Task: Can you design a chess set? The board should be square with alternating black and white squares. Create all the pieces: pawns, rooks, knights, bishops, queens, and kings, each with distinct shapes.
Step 270:
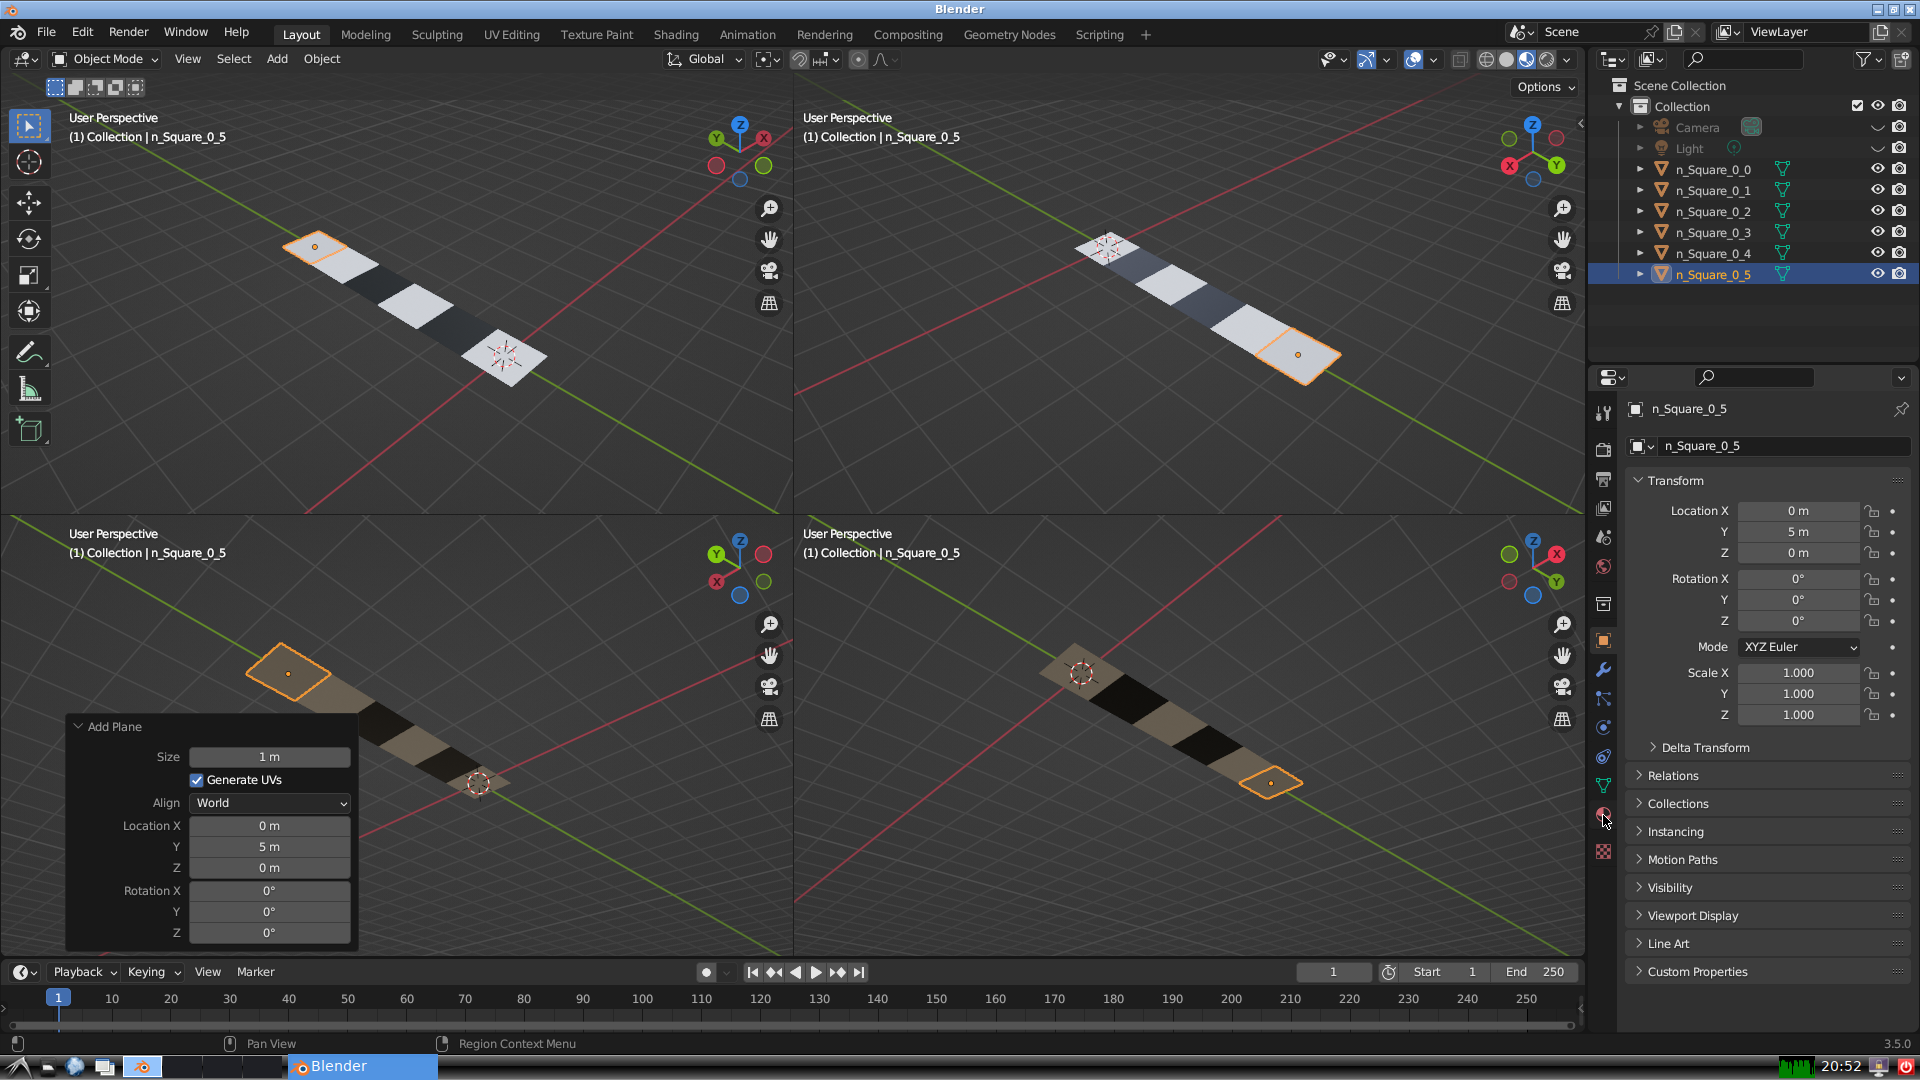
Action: click: no